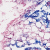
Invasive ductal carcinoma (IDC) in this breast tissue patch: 0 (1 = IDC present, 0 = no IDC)